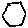
Label: hexagon